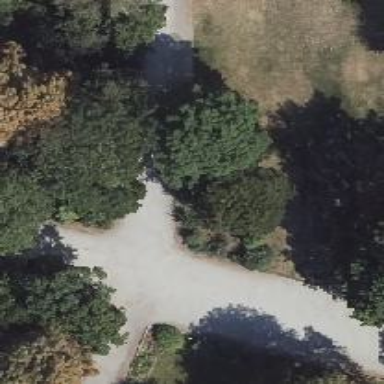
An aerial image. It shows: Deciduous broadleaved tree in park.